Field crop: tomato
Growth stage: 1
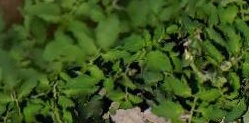
Species: tomato